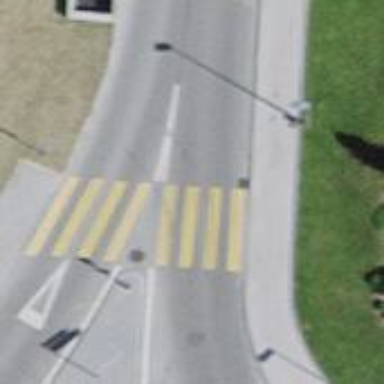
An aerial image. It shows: Kerb serving as barrier.